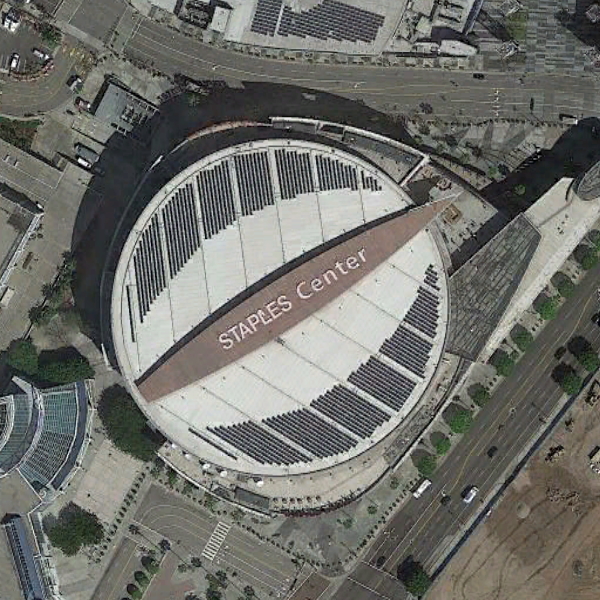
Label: Center